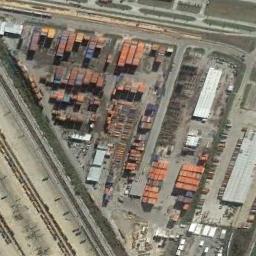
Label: industrial_area